Interaction volume radius: 5 \u00c5
Interaction volume height: 10 \u00c5
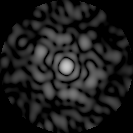
Disorder parameter: 0.8143